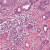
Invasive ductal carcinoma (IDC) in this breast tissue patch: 1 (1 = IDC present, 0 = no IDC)